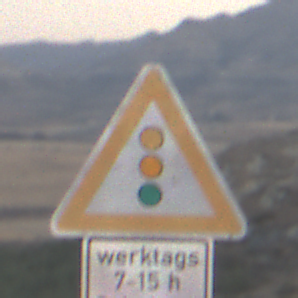
Verkehrszeichen: Lichtzeichenanlage
Zusatzzeichen unten: ZeitangabenMitBeschraenkungAufWochentage10
Umgebung: Outdoor, Nature
Tageszeit: SunriseSunset
Wetter: PartlyCloudy
Licht: Natural
Jahreszeit: NotSpecified
Kontrast: HighContrast